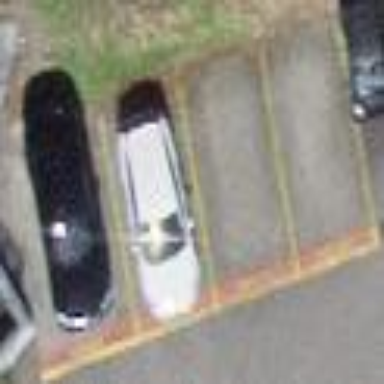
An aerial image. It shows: Parking area with surface.